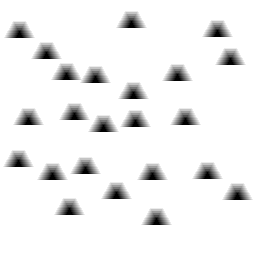
Squares: 0
Triangles: 23
Stars: 0
Total shapes: 23